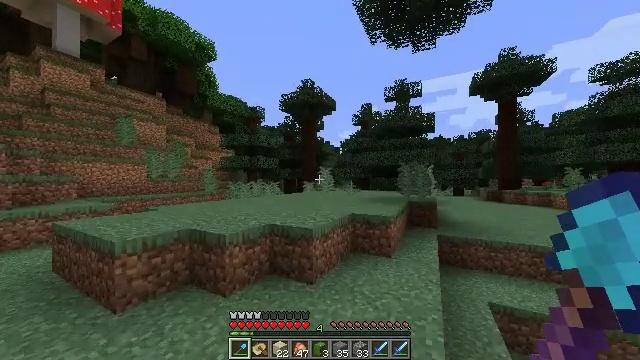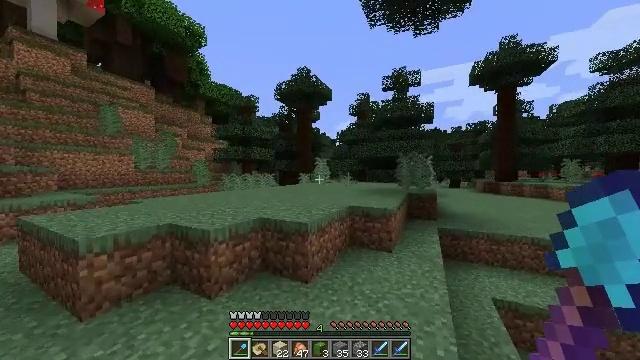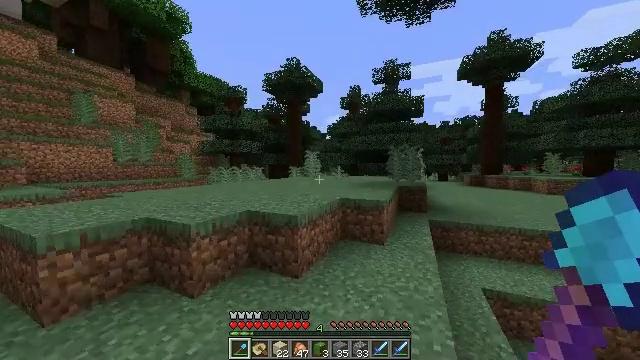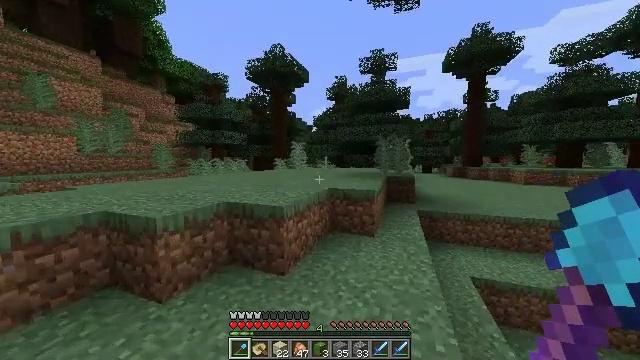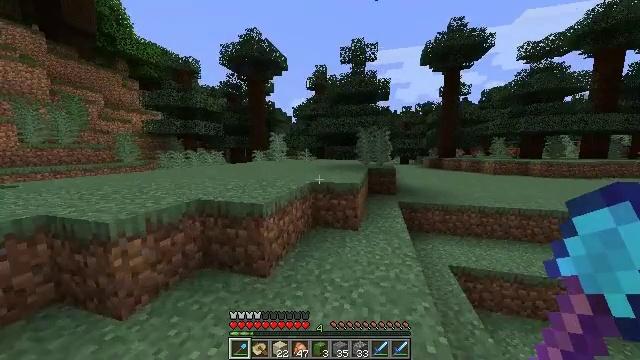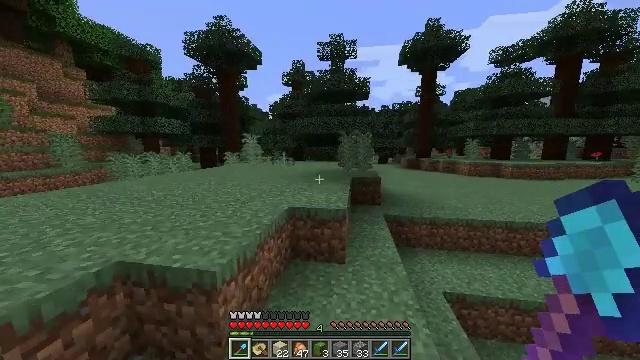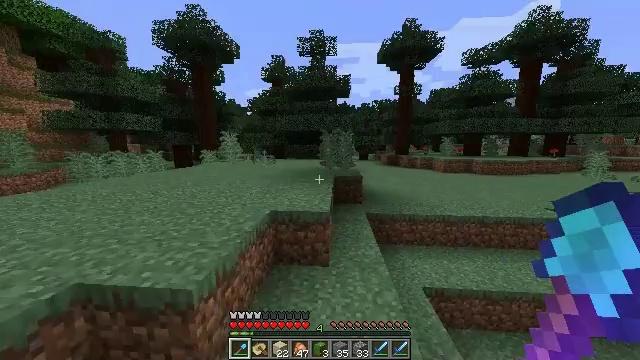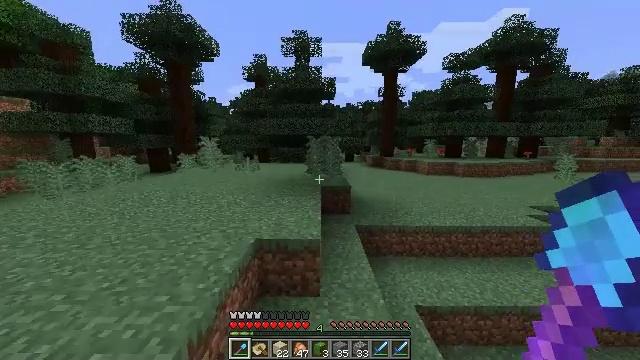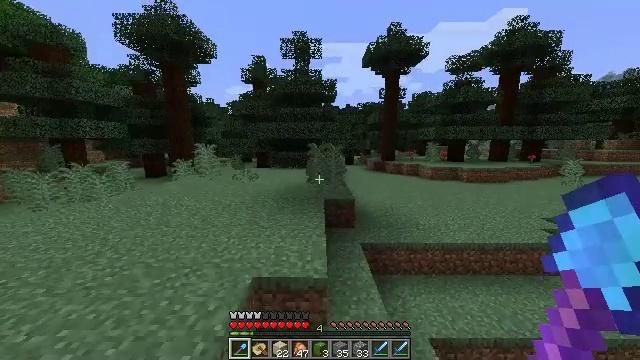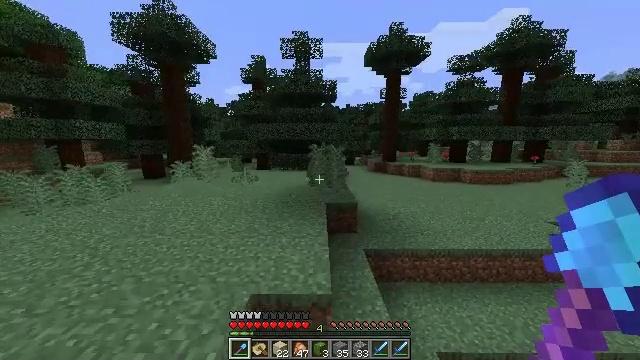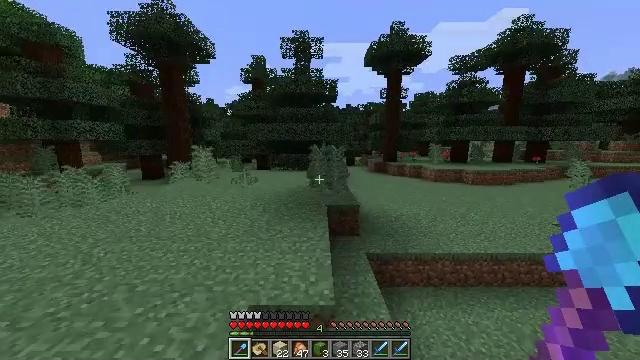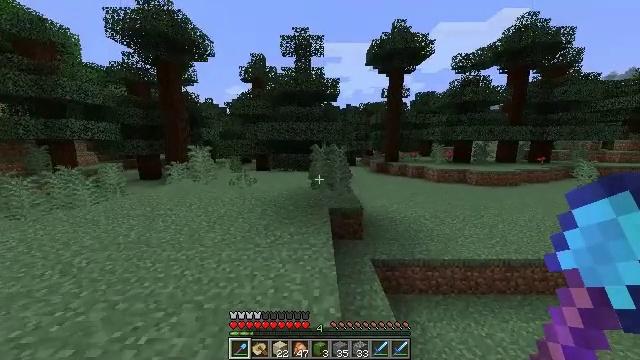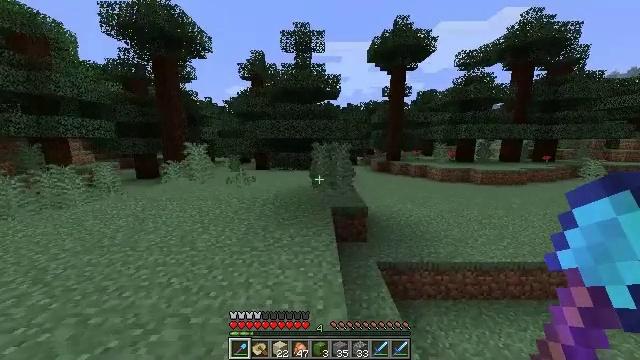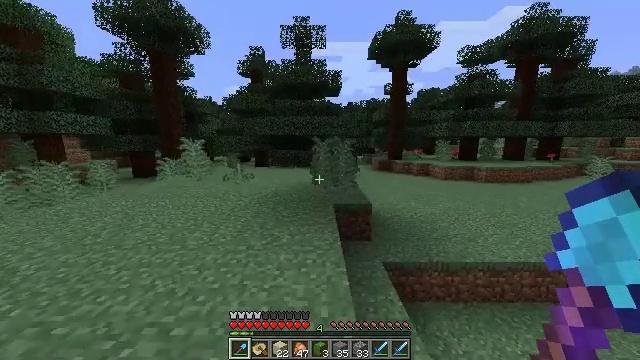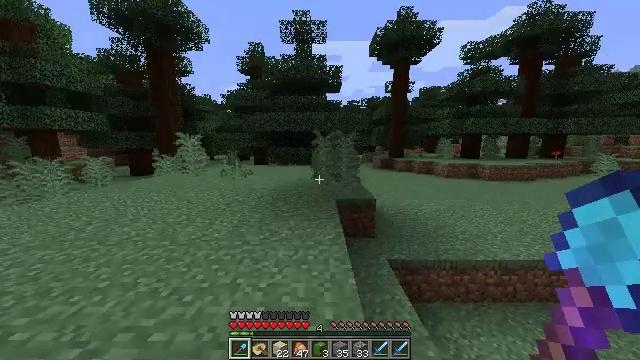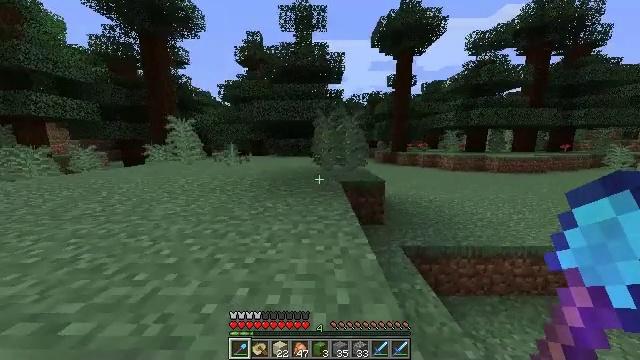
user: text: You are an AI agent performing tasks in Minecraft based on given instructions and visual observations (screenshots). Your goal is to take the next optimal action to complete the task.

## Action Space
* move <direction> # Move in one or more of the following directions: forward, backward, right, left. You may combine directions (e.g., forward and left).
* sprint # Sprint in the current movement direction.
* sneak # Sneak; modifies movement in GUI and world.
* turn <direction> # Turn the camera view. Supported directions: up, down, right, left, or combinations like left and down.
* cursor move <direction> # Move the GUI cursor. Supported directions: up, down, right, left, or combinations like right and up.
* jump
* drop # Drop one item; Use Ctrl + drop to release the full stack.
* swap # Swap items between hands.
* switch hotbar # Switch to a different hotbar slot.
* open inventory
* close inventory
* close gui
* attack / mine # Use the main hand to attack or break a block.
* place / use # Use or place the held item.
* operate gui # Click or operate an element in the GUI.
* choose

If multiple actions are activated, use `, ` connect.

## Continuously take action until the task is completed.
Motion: motion action
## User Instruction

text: Mine the sweet berry bush.
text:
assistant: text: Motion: move forward, turn right and down, jump
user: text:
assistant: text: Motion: move forward, turn right and down, jump
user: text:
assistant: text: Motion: move forward, turn right and down, jump
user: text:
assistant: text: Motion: move forward, sprint, turn right and down, jump
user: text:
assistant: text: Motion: move forward, sprint, turn right and down, jump
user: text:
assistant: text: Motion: move forward, sprint, turn right, jump
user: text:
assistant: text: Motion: move forward, turn right, jump
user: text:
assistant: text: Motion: move forward, jump
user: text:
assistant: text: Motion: move forward, jump
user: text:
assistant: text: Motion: move forward, jump
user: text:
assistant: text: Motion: move forward, jump
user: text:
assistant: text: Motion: move forward, jump
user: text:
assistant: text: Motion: move forward, jump
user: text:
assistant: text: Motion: move forward, sprint, jump
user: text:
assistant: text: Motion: move forward, sprint, jump
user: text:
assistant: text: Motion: move forward, sprint, turn left, jump
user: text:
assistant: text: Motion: move forward, turn left, jump
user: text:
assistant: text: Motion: move forward, turn left, jump
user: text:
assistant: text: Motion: move forward, turn left and up, jump
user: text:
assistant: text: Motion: move forward, turn left and up, jump
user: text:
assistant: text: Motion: move forward, jump
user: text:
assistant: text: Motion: move forward, sprint, jump
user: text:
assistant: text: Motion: move forward, sprint, jump
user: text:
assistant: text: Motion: move forward, jump
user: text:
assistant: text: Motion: move forward, jump
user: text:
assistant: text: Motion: move forward, jump
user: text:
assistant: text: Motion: move forward, jump
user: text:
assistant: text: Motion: move forward, turn right, jump
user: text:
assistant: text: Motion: move forward, turn right and down, jump
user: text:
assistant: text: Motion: move forward, sprint, turn right and down, jump